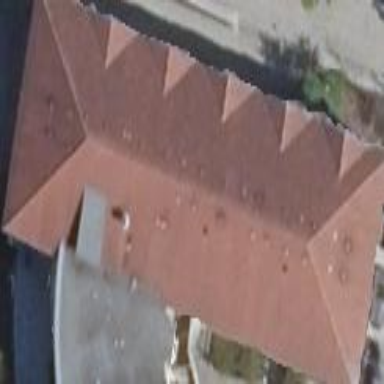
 colored brown. It functions as nursing home."